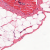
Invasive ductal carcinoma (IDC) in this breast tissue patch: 0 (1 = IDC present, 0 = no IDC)